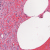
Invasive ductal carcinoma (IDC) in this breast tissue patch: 0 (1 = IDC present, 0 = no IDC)